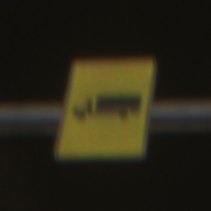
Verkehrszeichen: KFZZulaessigeGesamtmasse3Komma5TOhnePfeilsymbol
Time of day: Night
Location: Outdoor (Urban)
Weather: Clear
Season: NotSpecified
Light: Artificial